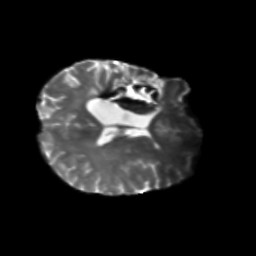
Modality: T2w
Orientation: axial
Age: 44
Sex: female
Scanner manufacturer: siemens
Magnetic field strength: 3 T
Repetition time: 5.47 s
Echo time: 0.0854 s